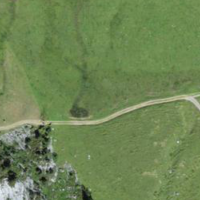
EUNIS habitat code: 26
Species observed at this site:
Pseudochorthippus parallelus
Tetrix subulata